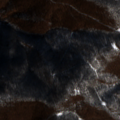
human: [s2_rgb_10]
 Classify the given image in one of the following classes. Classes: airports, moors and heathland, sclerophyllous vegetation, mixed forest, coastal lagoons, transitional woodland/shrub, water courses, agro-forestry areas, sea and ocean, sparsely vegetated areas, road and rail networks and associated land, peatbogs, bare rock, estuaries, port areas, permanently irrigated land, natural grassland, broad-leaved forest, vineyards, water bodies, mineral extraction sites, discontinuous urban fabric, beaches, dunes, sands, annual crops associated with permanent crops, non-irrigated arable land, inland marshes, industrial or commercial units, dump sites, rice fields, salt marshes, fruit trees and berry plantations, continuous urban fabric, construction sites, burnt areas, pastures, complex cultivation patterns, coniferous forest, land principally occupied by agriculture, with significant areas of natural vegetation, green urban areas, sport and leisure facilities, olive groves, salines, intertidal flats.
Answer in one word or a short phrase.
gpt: broad-leaved forest